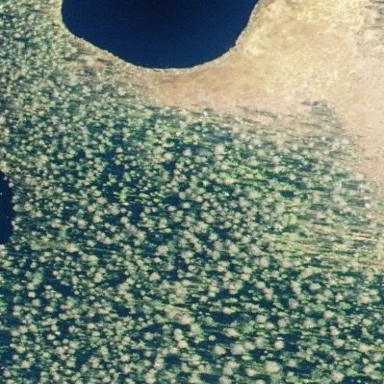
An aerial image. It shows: Bog wetland.